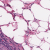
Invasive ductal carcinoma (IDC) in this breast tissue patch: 0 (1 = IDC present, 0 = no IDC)